Aerial crown-view tile of a tropical tree (Barro Colorado Island, Panama), acquired 20250124:
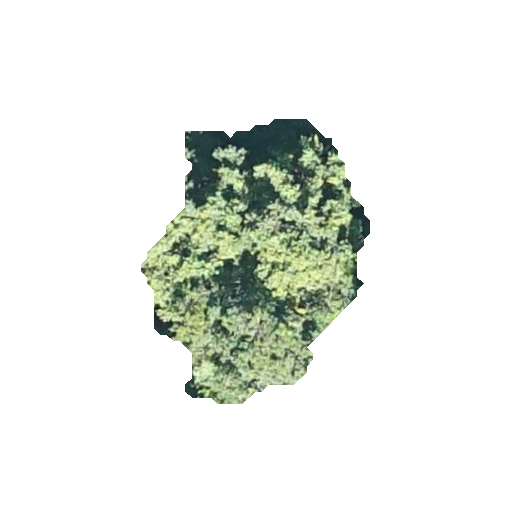
Species: Trichilia tuberculata
GBIF accepted scientific name: Trichilia tuberculata
Crown area: 65.871 m²